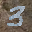
Label: 3